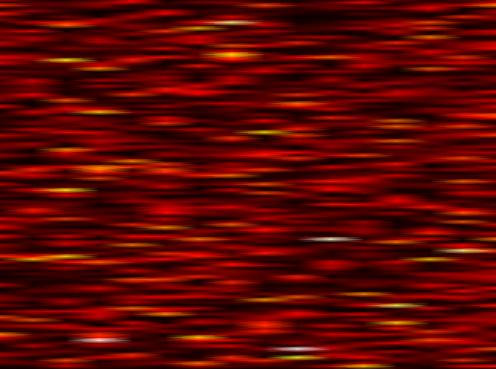
Label: FBMC